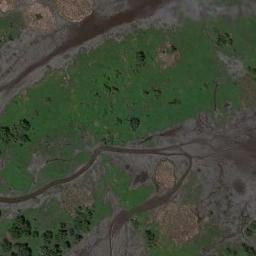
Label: wetland